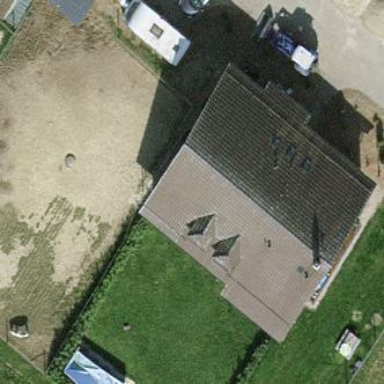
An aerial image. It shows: Simple house.